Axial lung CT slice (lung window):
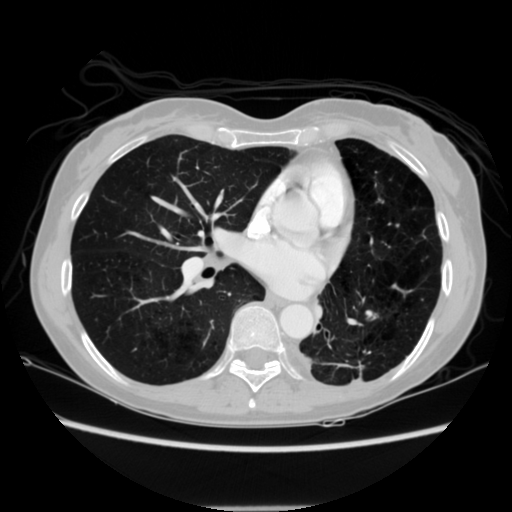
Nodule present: no